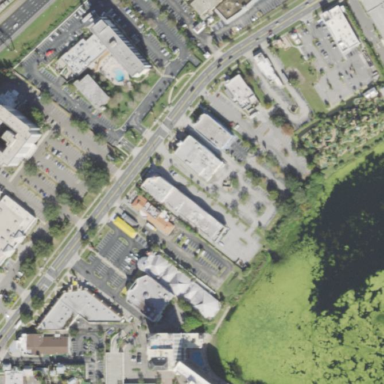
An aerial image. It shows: Retail area.